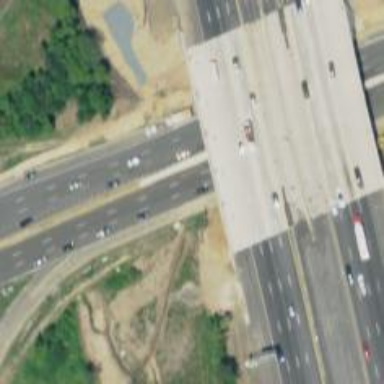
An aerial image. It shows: Trunk highway with expressway features.